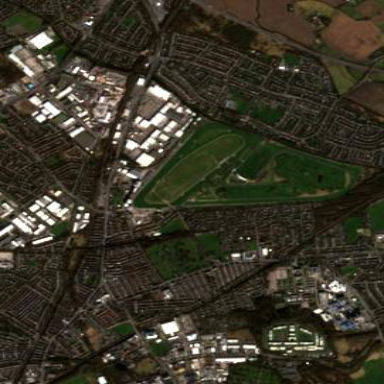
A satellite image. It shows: Stadium known for horse racing events.